Lunar surface albedo tile
Center latitude: 8.786
Center longitude: 34.506
Resolution (meters per pixel, mean): 156.83
Tile area (km^2): 25462.88
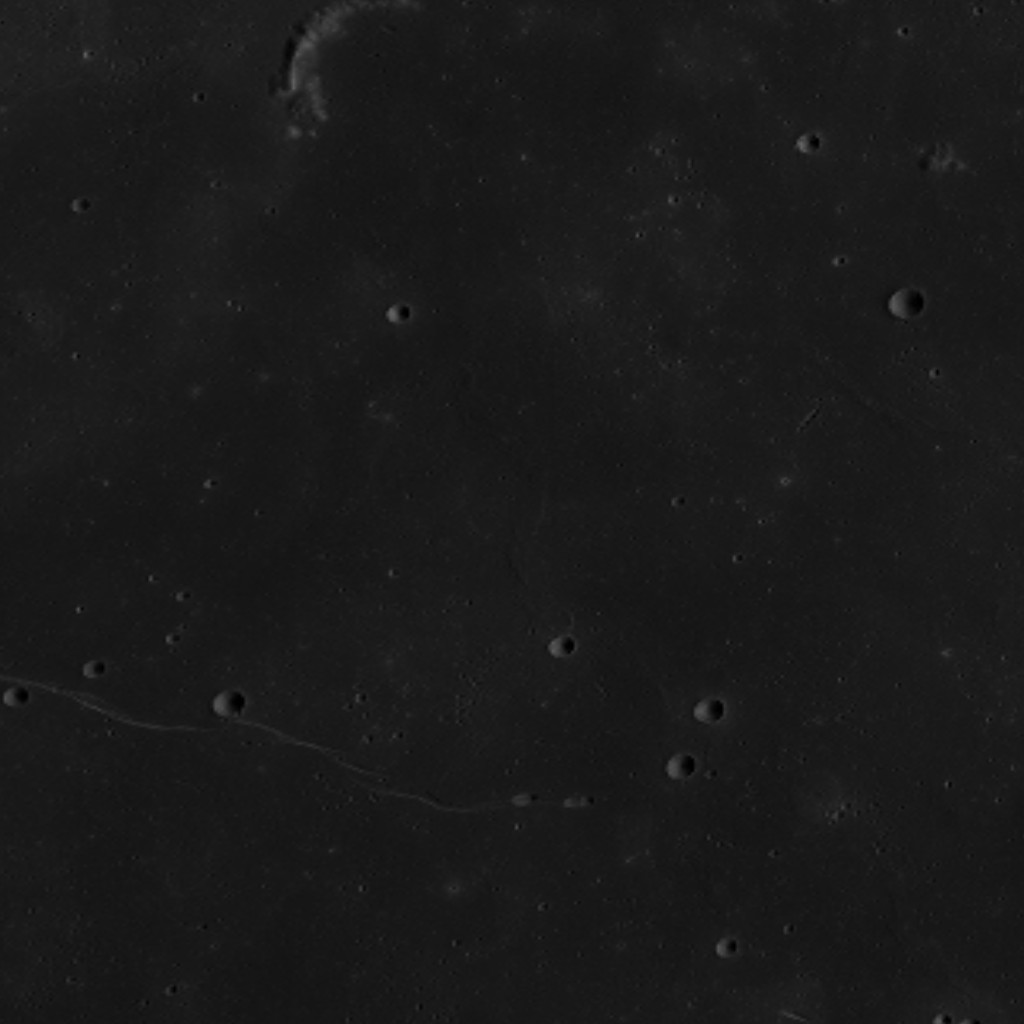